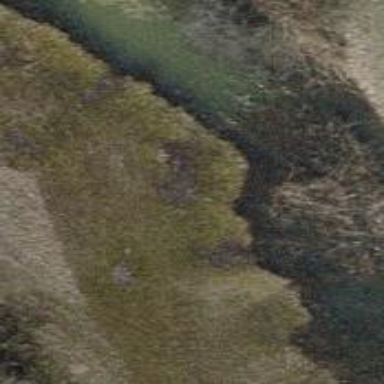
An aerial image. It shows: Pond with natural water.